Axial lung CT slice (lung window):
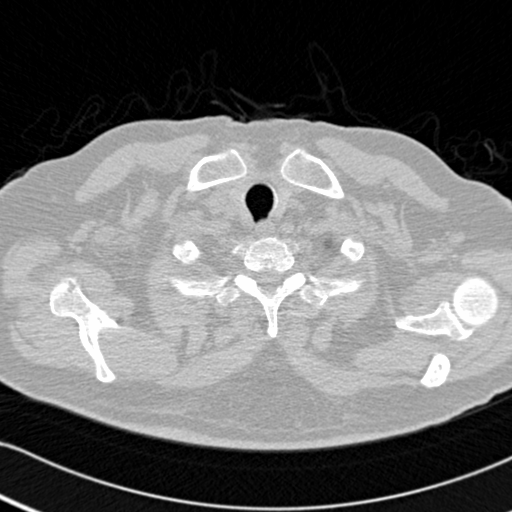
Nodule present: no